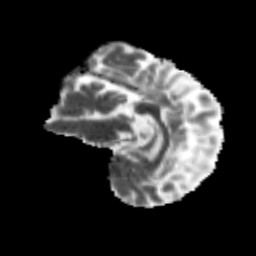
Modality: MD
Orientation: sagittal
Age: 67
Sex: male
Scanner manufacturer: siemens
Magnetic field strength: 3 T
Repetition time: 4.71 s
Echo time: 0.0906 s